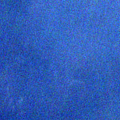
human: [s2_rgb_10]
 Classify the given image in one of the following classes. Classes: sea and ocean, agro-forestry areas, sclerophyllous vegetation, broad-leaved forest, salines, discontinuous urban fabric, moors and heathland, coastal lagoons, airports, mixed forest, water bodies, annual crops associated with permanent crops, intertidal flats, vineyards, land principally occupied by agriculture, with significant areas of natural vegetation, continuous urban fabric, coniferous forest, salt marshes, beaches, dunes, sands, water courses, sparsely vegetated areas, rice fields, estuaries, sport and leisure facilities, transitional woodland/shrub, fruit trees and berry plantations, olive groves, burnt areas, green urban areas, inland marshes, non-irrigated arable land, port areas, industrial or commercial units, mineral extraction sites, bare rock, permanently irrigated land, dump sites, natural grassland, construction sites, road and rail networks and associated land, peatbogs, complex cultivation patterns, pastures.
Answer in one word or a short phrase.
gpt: water bodies